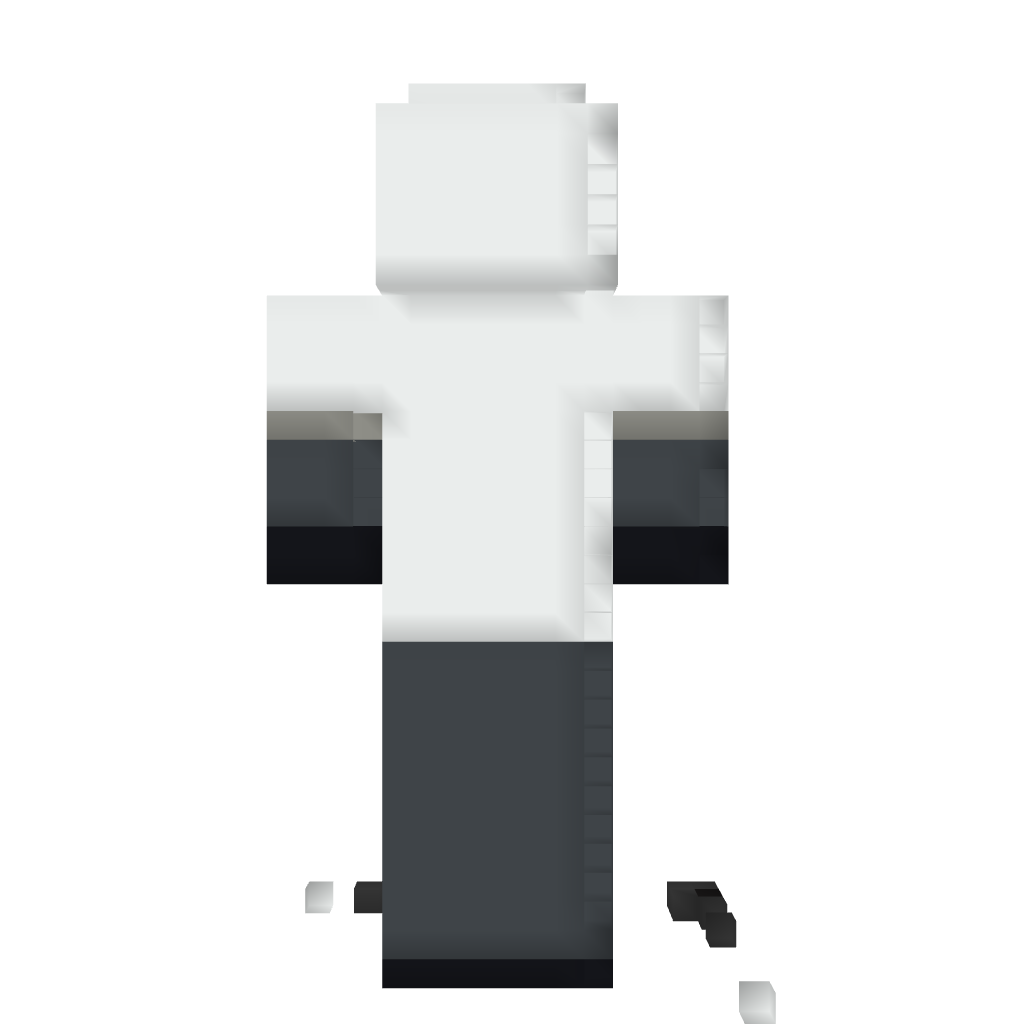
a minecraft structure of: Doctor Statue